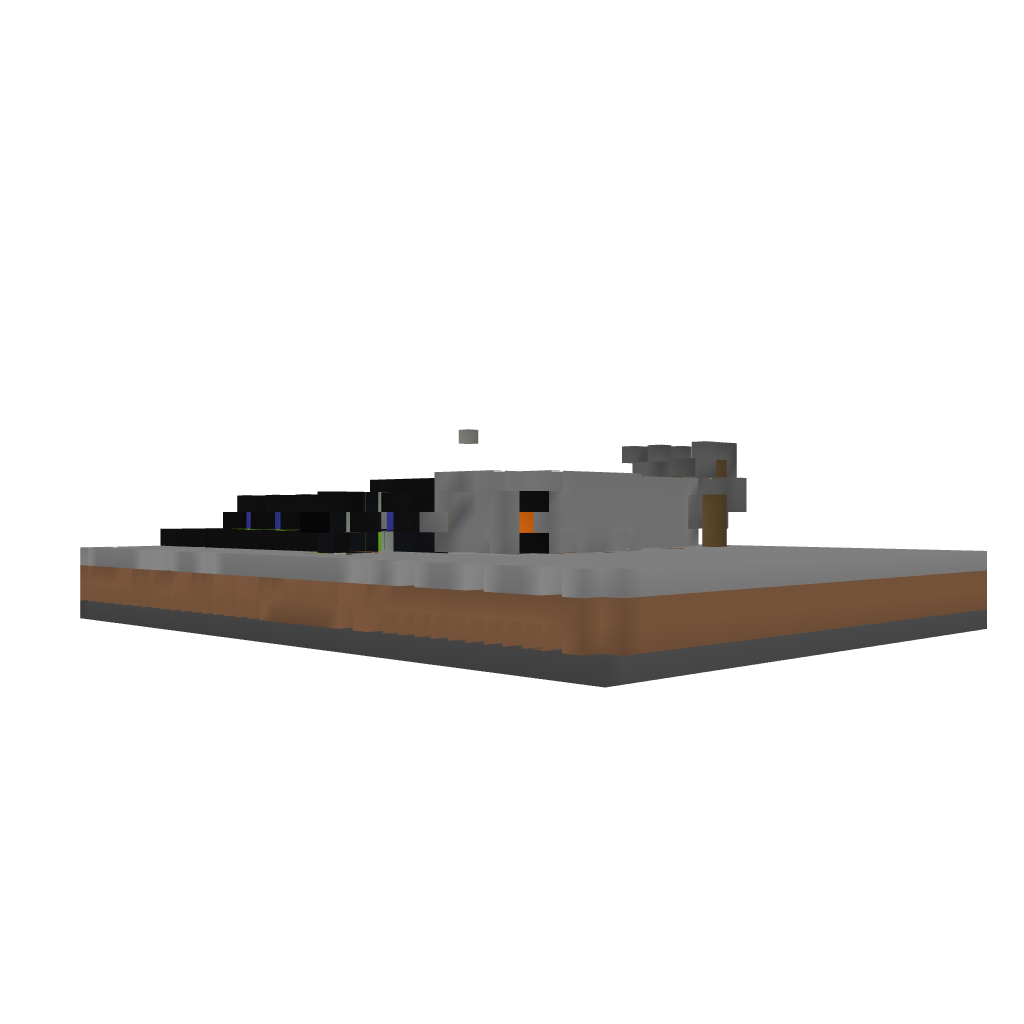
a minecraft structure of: Code Door